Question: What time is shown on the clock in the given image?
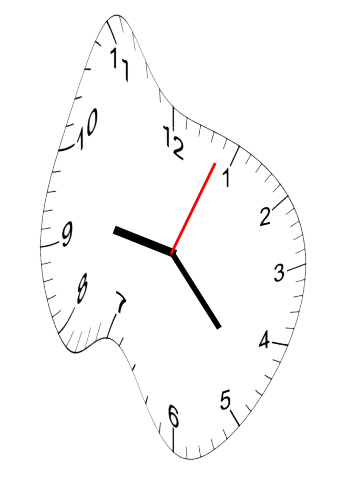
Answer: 09:23:04